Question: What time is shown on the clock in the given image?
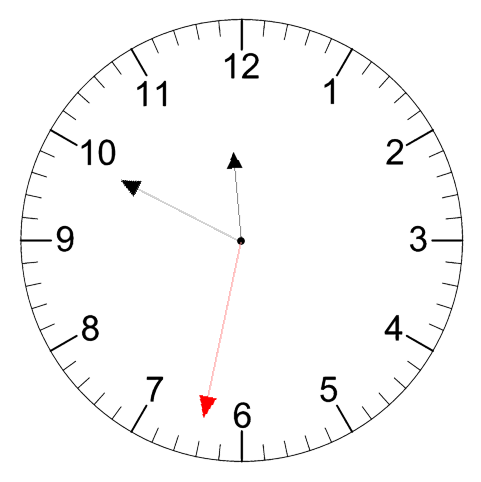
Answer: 11:49:32